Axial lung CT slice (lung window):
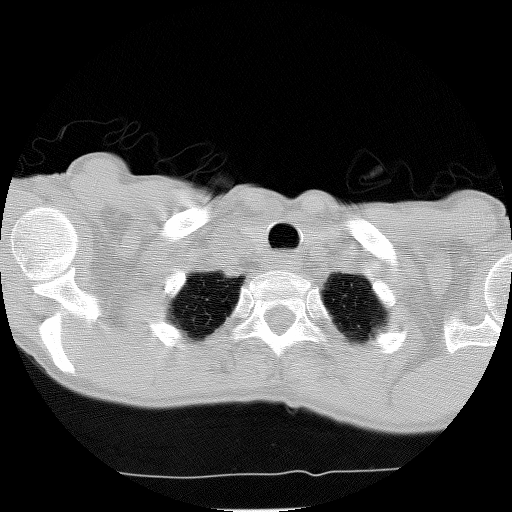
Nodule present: no